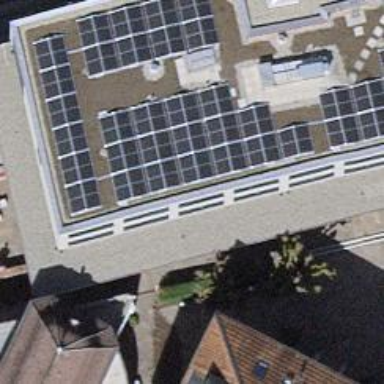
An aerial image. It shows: Solar power generator utilizing photovoltaic technology with solar photovoltaic panels.